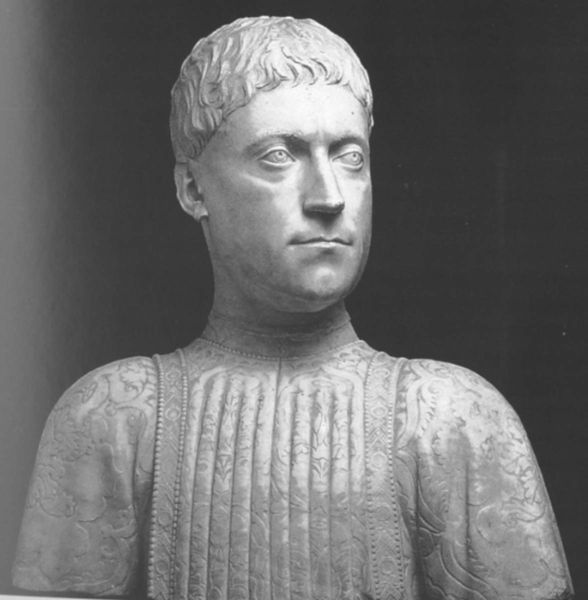
Titel: Büste des Piero de Medici
Künstler: Mino da Fiesole
Institution: Florenz, Bargello
Schlagwörter: kopf, mann, blumen, marmor, mund, nase, ohr, profil, stirn, muster, ornament, hemd, arme, augen, falten, kragen, stein, ärmel, hals, gewand, haare, kinn, lippen, ohren, schultern, seide, ranken, skulptur, statue, wangen, ernst, brauen, büste, bildhauerei, bronze, plastik, junge, foto, schwarz-weiß, brokat, rom, wams, florenz, medici, brockat, dreiviertel profil, liturgisches gewand